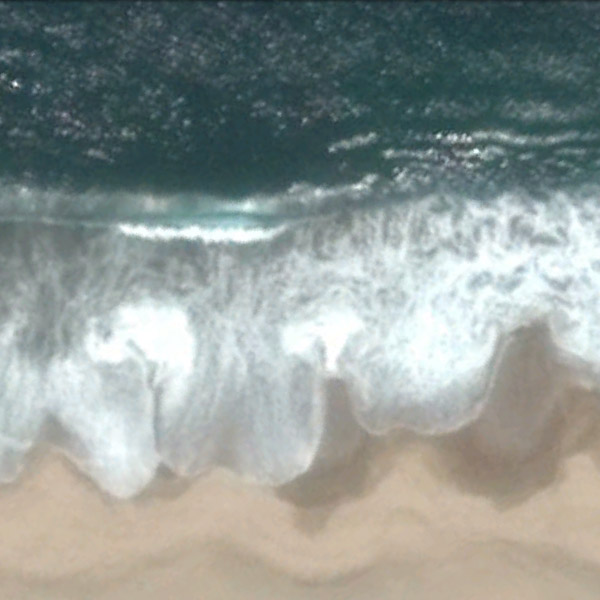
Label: Beach